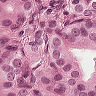
Metastatic tissue present: yes